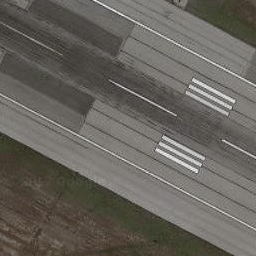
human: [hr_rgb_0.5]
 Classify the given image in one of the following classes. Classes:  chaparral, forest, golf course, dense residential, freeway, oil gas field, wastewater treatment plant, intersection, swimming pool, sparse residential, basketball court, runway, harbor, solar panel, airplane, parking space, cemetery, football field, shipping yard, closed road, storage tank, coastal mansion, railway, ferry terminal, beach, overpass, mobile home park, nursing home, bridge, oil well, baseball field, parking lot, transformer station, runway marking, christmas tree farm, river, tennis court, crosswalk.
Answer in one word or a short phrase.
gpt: runway